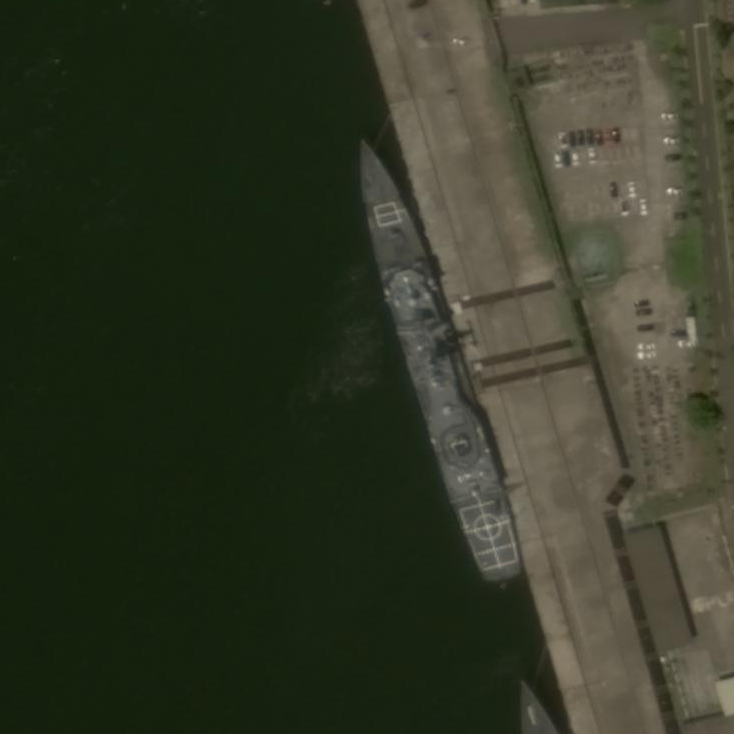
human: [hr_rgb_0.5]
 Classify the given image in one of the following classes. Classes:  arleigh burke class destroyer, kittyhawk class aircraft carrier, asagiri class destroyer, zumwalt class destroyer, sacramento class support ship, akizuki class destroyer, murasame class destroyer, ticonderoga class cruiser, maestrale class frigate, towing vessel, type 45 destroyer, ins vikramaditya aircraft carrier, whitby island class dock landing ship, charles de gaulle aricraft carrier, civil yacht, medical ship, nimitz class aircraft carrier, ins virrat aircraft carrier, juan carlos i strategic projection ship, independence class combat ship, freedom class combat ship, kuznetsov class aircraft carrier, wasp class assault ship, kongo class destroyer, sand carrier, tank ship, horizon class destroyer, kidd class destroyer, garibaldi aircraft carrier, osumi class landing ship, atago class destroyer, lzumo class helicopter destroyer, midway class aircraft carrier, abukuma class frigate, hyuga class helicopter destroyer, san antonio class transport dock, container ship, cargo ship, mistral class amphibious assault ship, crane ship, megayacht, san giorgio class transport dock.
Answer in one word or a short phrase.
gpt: Ticonderoga class cruiser